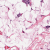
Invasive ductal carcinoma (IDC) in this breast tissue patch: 1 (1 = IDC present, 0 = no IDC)